【题型】证明题　【知识点】解析几何　【难度】medium
已知椭圆 $\Gamma$ 的方程为 $\dfrac{x^2}{a^2} + \dfrac{y^2}{b^2} = 1$ （常数 $a > b > 0$），点 $A$ 为椭圆短轴的上顶点，点 $P$ 是椭圆 $\Gamma$ 上异于点 $A$ 的一个动点. 若动点 $P$ 到定点 $A$ 的距离的最大值仅在 $P$ 点为短轴的另一顶点时取到，则称此椭圆为“圆椭圆”，已知 $b=2$.

(1) 若 $a=5$，判断椭圆 $\Gamma$ 是否为“圆椭圆”;

(2) 若椭圆 $\Gamma$ 是“圆椭圆”，求 $a$ 的取值范围;

(3) 已知椭圆 $\Gamma$ 是“圆椭圆”，且 $a$ 取最大值，点 $P$ 关于原点 $O$ 的对称点为点 $Q$ （点 $Q$ 也异于点 $A$），且直线 $AP$、$AQ$ 分别与 $x$ 轴交于 $M$、$N$ 两点. 试问以线段 $MN$ 为直径的圆是否过定点？证明你的结论.
【解答】

【详解】（1）由题意可得：椭圆 $\Gamma$ 的方程为 $\dfrac{x^2}{25} + \dfrac{y^2}{4} = 1, A(0, 2)$，

设 $P(x_0, y_0), y_0 \in [-2, 2]$，则 $\dfrac{x_0^2}{25} + \dfrac{y_0^2}{4} = 1$，即 $x_0^2 = 25 \left( 1 - \dfrac{y_0^2}{4} \right)$，

则 $|PA|^2 = x_0^2 + (y_0 - 2)^2 = 25 \left( 1 - \dfrac{y_0^2}{4} \right) + (y_0 - 2)^2 = -\dfrac{21}{4}y_0^2 - 4y_0 + 29$，

$\because |PA|^2 = -\dfrac{21}{4}y_0^2 - 4y_0 + 29$ 开口向下，对称轴 $y_0 = -\dfrac{8}{21} \in [-2, 2]$，

$\therefore$ 当 $y_0 = -\dfrac{8}{21} \neq -2$ 时，$|PA|^2$ 取得最大值，

故椭圆 $\Gamma$ 不是“圆椭圆”。

（2）由题意可得：椭圆 $\Gamma$ 的方程为 $\dfrac{x^2}{a^2} + \dfrac{y^2}{4} = 1$，

设 $P(x_0, y_0), y_0 \in [-2, 2]$，则 $\dfrac{x_0^2}{a^2} + \dfrac{y_0^2}{4} = 1$，即 $x_0^2 = a^2 \left( 1 - \dfrac{y_0^2}{4} \right)$，

则 $|PA|^2 = x_0^2 + (y_0 - 2)^2 = a^2 \left( 1 - \dfrac{y_0^2}{4} \right) + (y_0 - 2)^2 = \left( 1 - \dfrac{a^2}{4} \right)y_0^2 - 4y_0 + a^2 + 4$，

由题意可得：$|PA|^2 = \left( 1 - \dfrac{a^2}{4} \right)y_0^2 - 4y_0 + a^2 + 4, y_0 \in [-2, 2]$，当且仅当 $y_0 = -2$ 取到最大值，

$\because a > 2$，则 $1 - \dfrac{a^2}{4} < 0$，

则 $|PA|^2 = \left( 1 - \dfrac{a^2}{4} \right)y_0^2 - 4y_0 + a^2 + 4$ 开口向下，对称轴 $y_0 = \dfrac{8}{4 - a^2}$，

可得 $\dfrac{8}{4 - a^2} \leq -2$，解得 $2 < a \leq 2\sqrt{2}$，

$\therefore a$ 的取值范围为 $(2, 2\sqrt{2}]$。

（3）过定点，理由如下：

由（2）可知：$a = 2\sqrt{2}$，则椭圆 $\Gamma$ 的方程为 $\dfrac{x^2}{8} + \dfrac{y^2}{4} = 1$，

设 $P(2\sqrt{2}\cos\theta, 2\sin\theta), \cos\theta \neq 0$，可得 $Q(-2\sqrt{2}\cos\theta, -2\sin\theta)$

则直线 $AP$ 的斜率 $k_{AP} = \dfrac{2\sin\theta - 2}{2\sqrt{2}\cos\theta} = \dfrac{\sqrt{2}}{2} \times \dfrac{\sin\theta - 1}{\cos\theta}$，方程为 $y = \dfrac{\sqrt{2}}{2} \times \dfrac{\sin\theta - 1}{\cos\theta}x + 2$，

令 $y = 0$，解得 $x = \dfrac{2\sqrt{2}\cos\theta}{1 - \sin\theta}$，即点 $M \left( \dfrac{2\sqrt{2}\cos\theta}{1 - \sin\theta}, 0 \right)$，

同理可得点 $N \left( -\dfrac{2\sqrt{2}\cos\theta}{1 + \sin\theta}, 0 \right)$，

设点 $B(m, n)$，

则 $\vec{MB} = \left( m - \dfrac{2\sqrt{2}\cos\theta}{1 - \sin\theta}, n \right), \vec{NB} = \left( m + \dfrac{2\sqrt{2}\cos\theta}{1 + \sin\theta}, n \right)$，

若点 $B$ 在以线段 $MN$ 为直径的圆上，则 $\vec{MB} \perp \vec{NB}$，

可得 $\vec{MB} \cdot \vec{NB} = \left( m - \dfrac{2\sqrt{2}\cos\theta}{1 - \sin\theta} \right) \left( m + \dfrac{2\sqrt{2}\cos\theta}{1 + \sin\theta} \right) + n^2 = m \left( m - 4\sqrt{2} \tan\theta \right) + n^2 - 8 = 0$，

若上式对任意的 $\theta (\cos\theta \neq 0)$ 恒成立，则 $\begin{cases} m = 0 \\ n^2 - 8 = 0 \end{cases}$，解得 $\begin{cases} m = 0 \\ n = \pm 2\sqrt{2} \end{cases}$，

故以线段 $MN$ 为直径的圆是过定点 $B(0, \pm 2\sqrt{2})$。

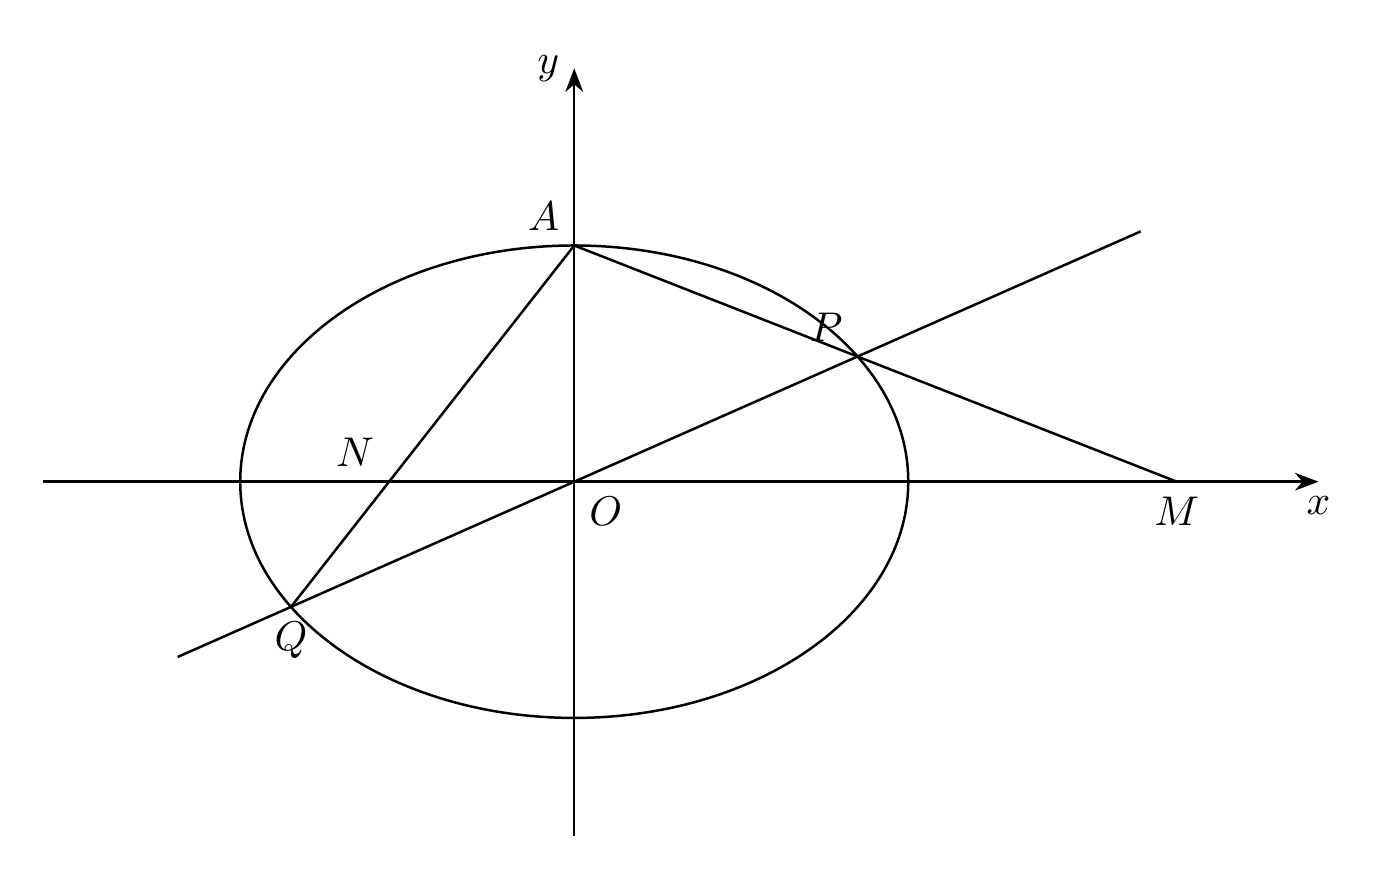